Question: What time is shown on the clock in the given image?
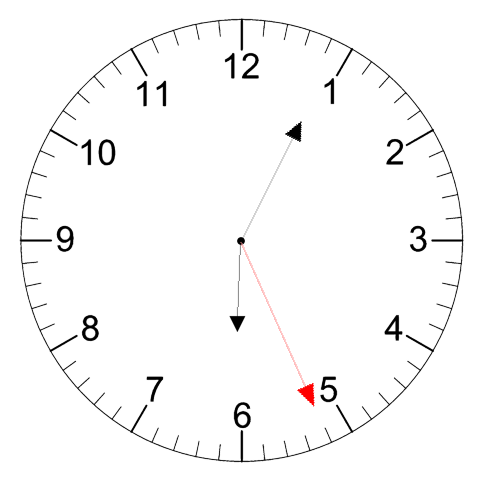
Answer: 06:04:26